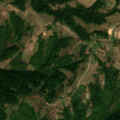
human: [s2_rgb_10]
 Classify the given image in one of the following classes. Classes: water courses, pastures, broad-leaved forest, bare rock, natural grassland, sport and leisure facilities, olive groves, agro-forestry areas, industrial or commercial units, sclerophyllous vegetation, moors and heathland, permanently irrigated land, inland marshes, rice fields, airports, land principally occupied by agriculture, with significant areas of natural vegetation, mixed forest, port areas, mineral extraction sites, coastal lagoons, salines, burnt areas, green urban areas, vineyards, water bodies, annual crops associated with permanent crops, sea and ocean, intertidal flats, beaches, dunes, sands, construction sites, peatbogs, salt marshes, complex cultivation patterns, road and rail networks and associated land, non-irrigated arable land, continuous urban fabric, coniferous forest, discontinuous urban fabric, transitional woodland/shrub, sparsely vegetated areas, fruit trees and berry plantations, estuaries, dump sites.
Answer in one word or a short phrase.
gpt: land principally occupied by agriculture, with significant areas of natural vegetation, broad-leaved forest, transitional woodland/shrub